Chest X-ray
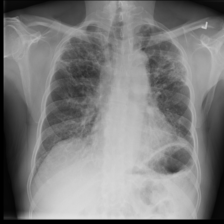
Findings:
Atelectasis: negative
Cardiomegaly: negative
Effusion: negative
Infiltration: positive
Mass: negative
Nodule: negative
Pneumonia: negative
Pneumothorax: negative
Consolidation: negative
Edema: negative
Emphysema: negative
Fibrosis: negative
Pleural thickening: negative
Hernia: negative